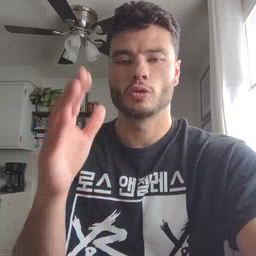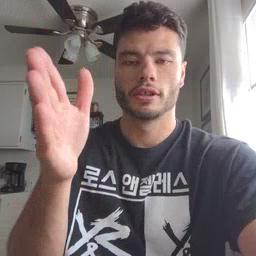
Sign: will